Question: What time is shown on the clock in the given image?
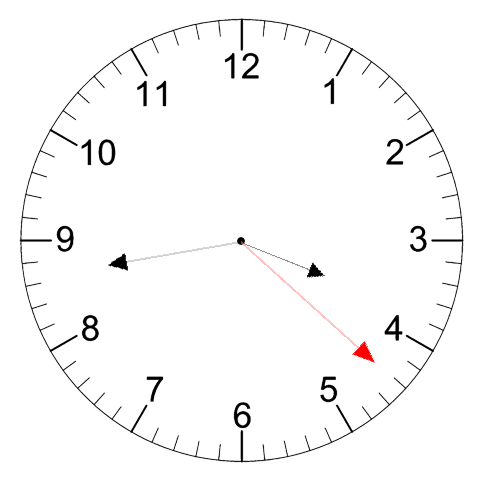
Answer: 03:43:22